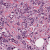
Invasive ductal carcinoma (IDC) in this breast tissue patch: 1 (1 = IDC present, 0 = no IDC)